Question: I installed python3 on mac, recently it is not working. I used to run some scripts in terminal using 'python3 xxx.py', however, when I now type in python3, i got
> python3: posix_spawn:
/Library/Frameworks/Python.framework/Versions/3.5/bin/python3.52.7: No
such file or directory
I did not delete the default python installed.
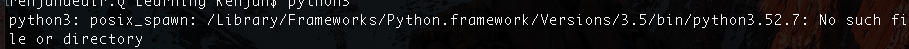
Answer: Did you install python3 using homebrew? I had the same issue, and it was cause by a symlink error. Following this thread: <URL>
I was able to fix it.. Simply just ran:
'''
brew link --overwrite python3
'''
And my issue was solved.